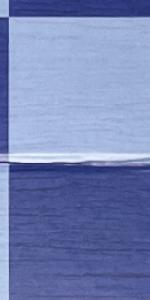
Label: Empty